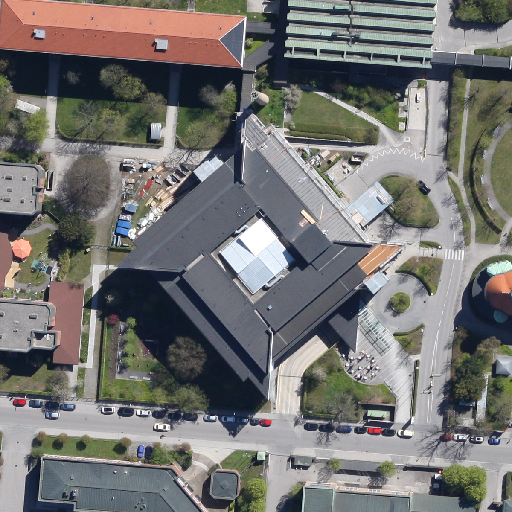
Referring expression: light-duty vehicle in the parking area